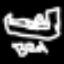
Label: bed